Question: I have made a demo app to do basic database operations. I am using mongoose and express modules. In the tutorial where I started to learn node in the terminal the following line () I could see. What I am missing from my code?

UPDATE
Thanks Esteban! This what I have done:
terminal >
code:
'''
var morgan = require('morgan');
app.use(morgan('dev'));
'''
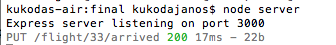
Answer: You need to use the logging middleware. It's <URL>.